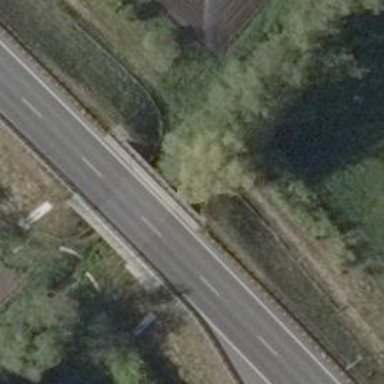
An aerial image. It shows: Man-made bridge.